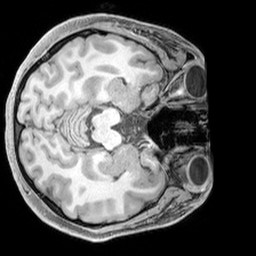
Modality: T1w
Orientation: axial
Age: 23
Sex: female
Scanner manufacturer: siemens
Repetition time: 2.3 s
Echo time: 0.00226 s